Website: apple-inc
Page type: account-selection
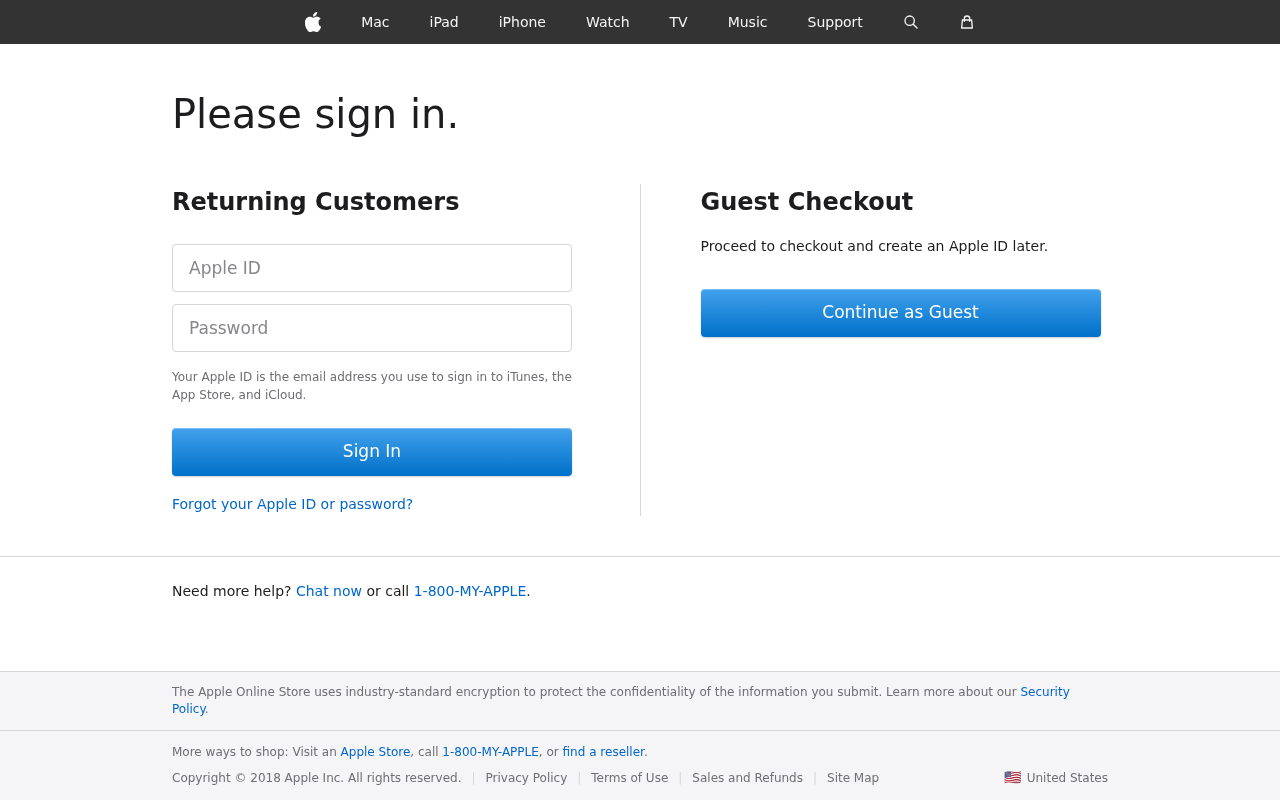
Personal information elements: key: PII_LOGIN_USERNAME
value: hsmith558